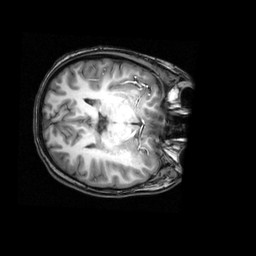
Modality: T1w
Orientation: axial
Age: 19
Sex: female
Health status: healthy
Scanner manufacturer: philips
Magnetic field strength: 3 T
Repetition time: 0.008 s
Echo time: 0.0037 s